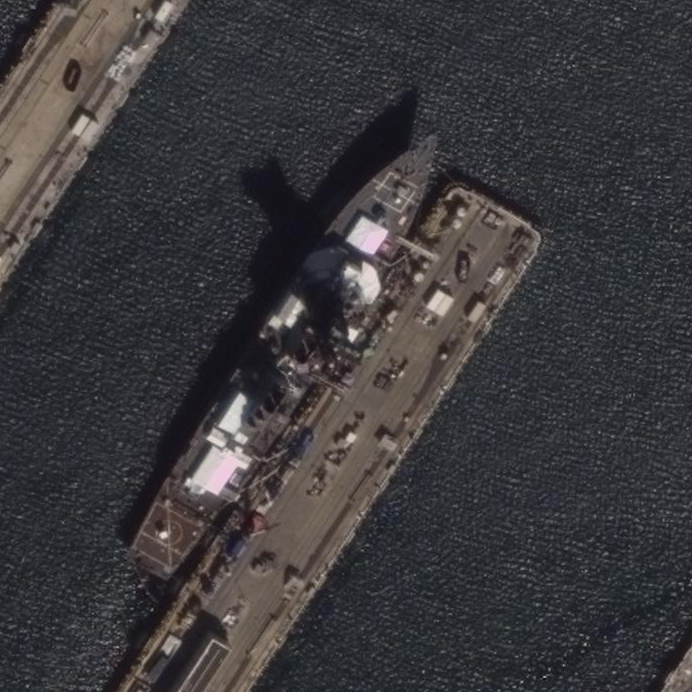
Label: destroyer